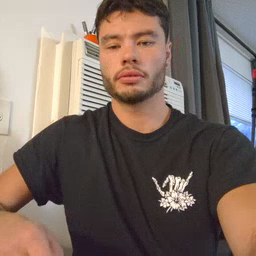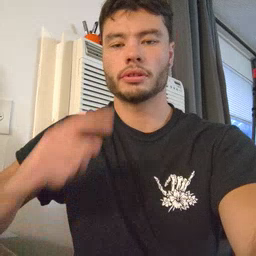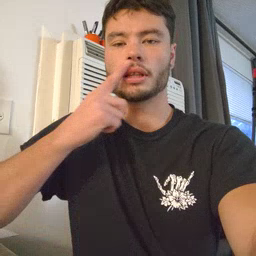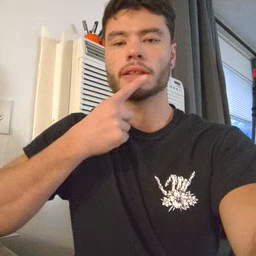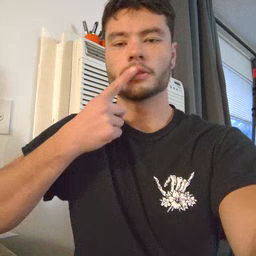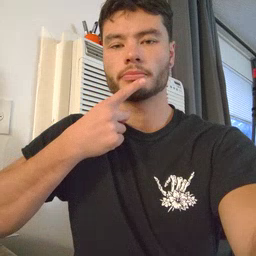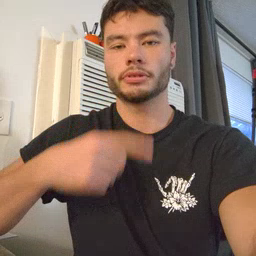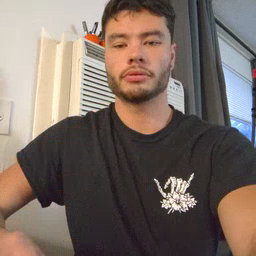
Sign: lips